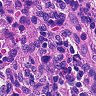
Metastatic tissue present: no